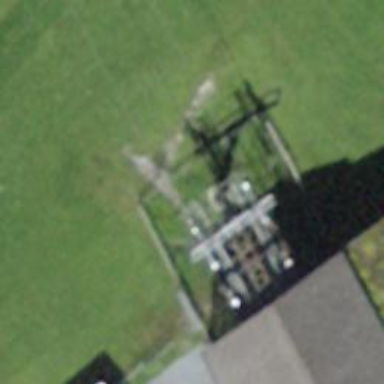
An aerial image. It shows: Pylon used for aerialway.